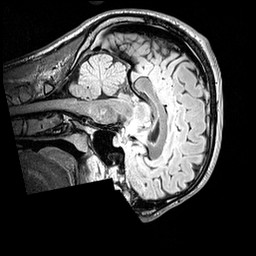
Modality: FLAIR
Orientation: sagittal
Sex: male
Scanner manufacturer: siemens
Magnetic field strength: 3 T
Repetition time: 5 s
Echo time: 0.395 s